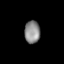
Tissue: lung
Cell type: Fibroblasts
Senescence score: 0.6693
Nuclear area (px): 344
Mean DAPI intensity: 138.157